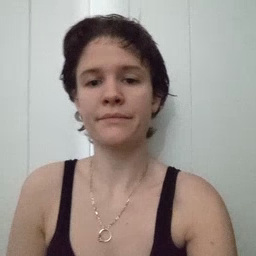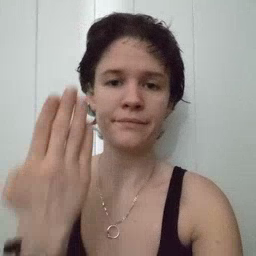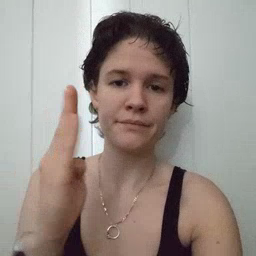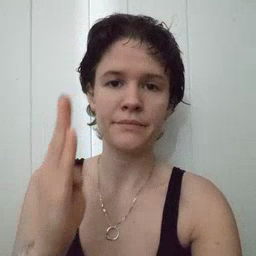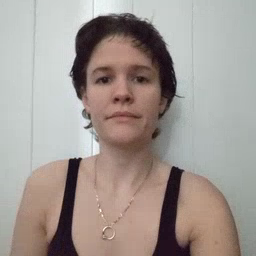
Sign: blue